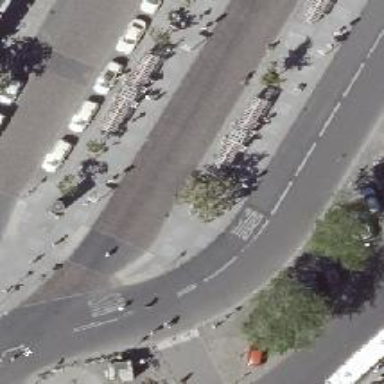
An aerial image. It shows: Public transport stop position.